Question: Could someone please help me understand what the boolean equation performed by this circuit would be?

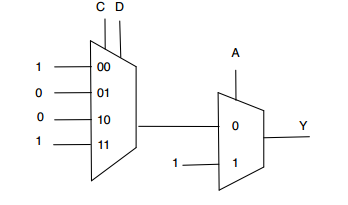
Answer: Label the output of the first mux X.
Then, create a truth table for X, then Y:
'''
C D X A Y
---------
0 0 1 0 1
0 1 0 0 0
1 0 0 0 0
1 1 1 0 1
0 0 1 1 1
0 1 0 1 1
1 0 0 1 1
1 1 1 1 1
'''
From inspection of the truth table:
'''
Y = A + CD + C'D'
'''